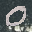
Label: 0